Field crop: maize
Growth stage: 2
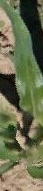
Species: maize